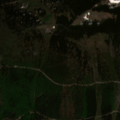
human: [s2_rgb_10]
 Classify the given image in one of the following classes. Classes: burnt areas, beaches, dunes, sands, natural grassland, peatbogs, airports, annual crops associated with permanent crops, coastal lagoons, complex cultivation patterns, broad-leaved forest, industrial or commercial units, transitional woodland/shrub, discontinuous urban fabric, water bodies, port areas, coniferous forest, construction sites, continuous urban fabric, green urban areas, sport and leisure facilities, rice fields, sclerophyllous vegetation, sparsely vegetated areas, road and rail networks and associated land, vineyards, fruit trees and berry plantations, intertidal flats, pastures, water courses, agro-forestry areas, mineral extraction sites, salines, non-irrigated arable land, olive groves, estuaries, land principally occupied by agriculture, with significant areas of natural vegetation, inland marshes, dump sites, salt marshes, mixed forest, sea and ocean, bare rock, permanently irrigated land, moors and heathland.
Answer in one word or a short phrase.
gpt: sport and leisure facilities, broad-leaved forest, coniferous forest, mixed forest, natural grassland, moors and heathland